Interaction volume radius: 5 \u00c5
Interaction volume height: 15 \u00c5
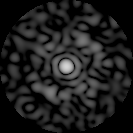
Disorder parameter: 0.8188